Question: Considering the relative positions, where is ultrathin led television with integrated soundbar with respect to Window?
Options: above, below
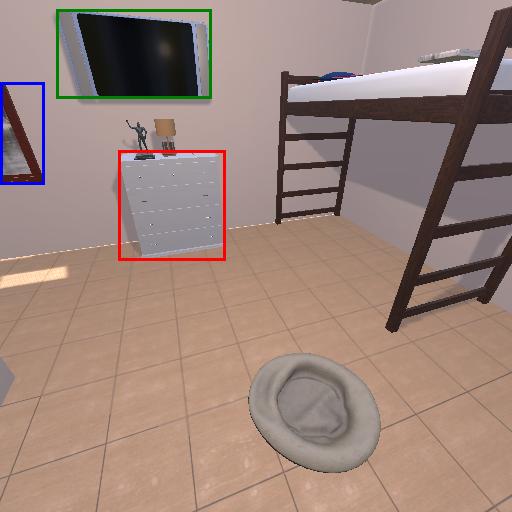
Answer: above